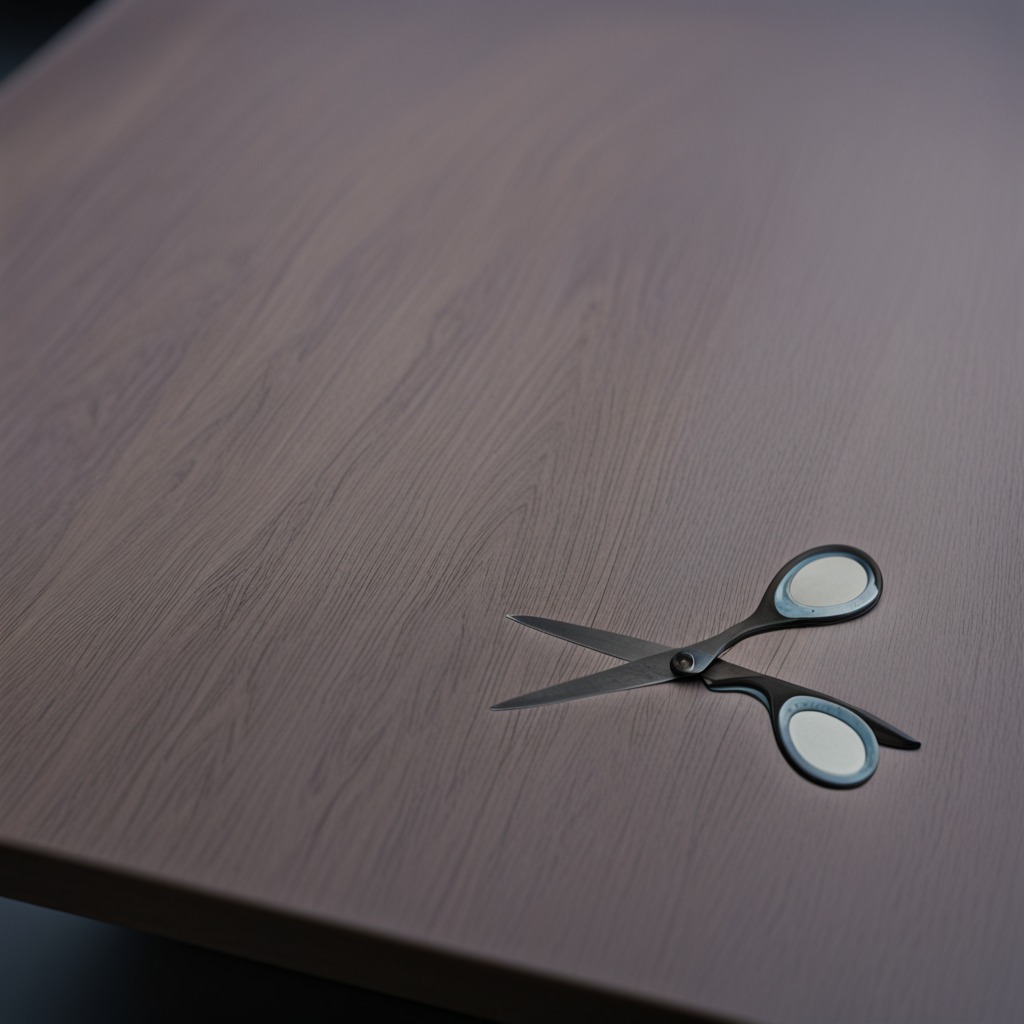
A scissor lying on a table with faint burn marks in a small garage at twilight.